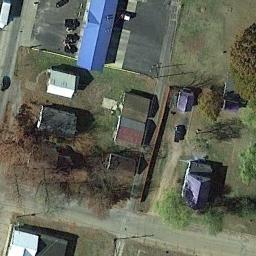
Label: medium_residential